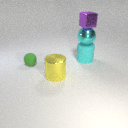
small purple metal cube above large cyan metal sphere